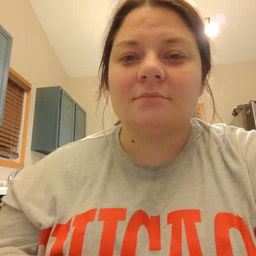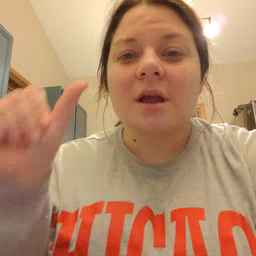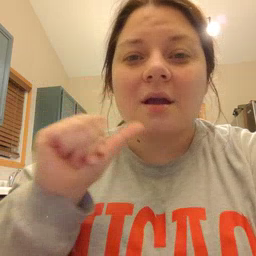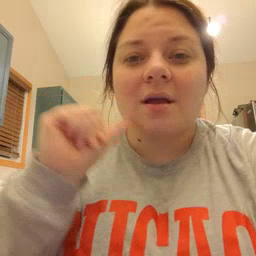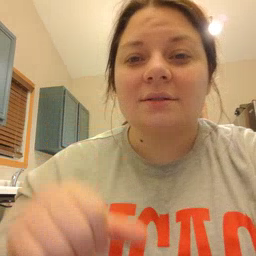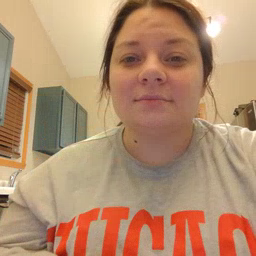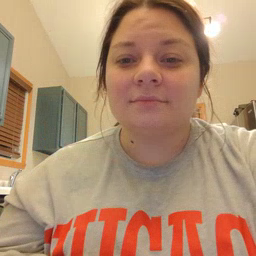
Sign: aunt